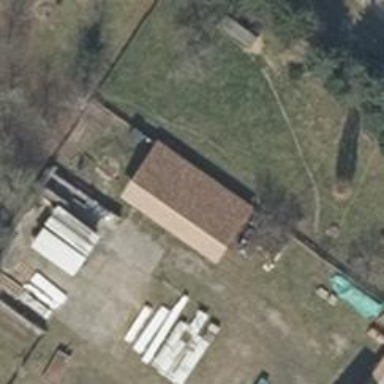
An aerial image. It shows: Building with gabled roof oriented along its length.